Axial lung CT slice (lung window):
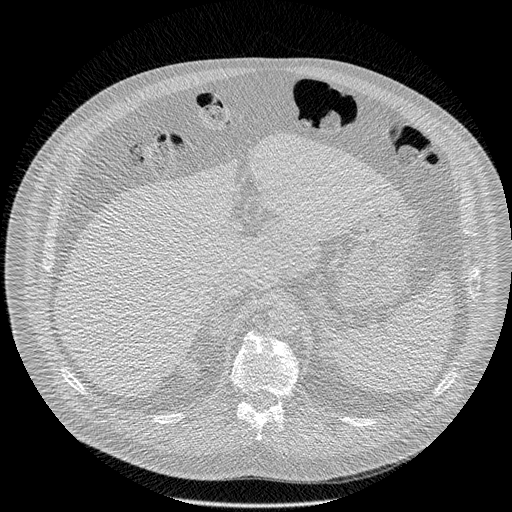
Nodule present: no